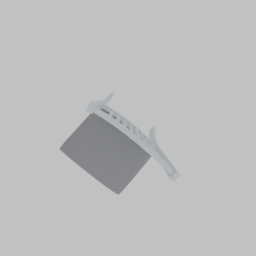
Label: furniture